Question: Trying to get json data. Originally created an ajax requests that works in a regular html page but not in my angular app so I decided to try the built in $http get function. I get no errors with this, however, my ajax data does not come in, though in console log it shows the GET worked.
My php displays an encoded json object array which shows up fine when i browse right to it.
My controller looks like:
'''
apDash.controller('fieldopmgrController', function($scope,$http){
$http.get('protected/getHeadObs.php')
.success(function( data, status, headers, config ) {
$scope.flights = data.flightid;
});
});
'''
My view looks like:
'''
<div class="small-5 columns">
<label>Flight ID
<select name="fliID" class="radius">
<option ng-repeat="flight in flights">{{flight.flightid}}</option>
</select>
</label>
</div>
'''
My json looks like:

Again, i get absolutely no errors in my console log but yet my view does not work. Been toying with AngularJS for a few months but this is my first time im using the $http service. Any help with getting it to show up/advice on what im doing wrong would be great. Thanks in advance.
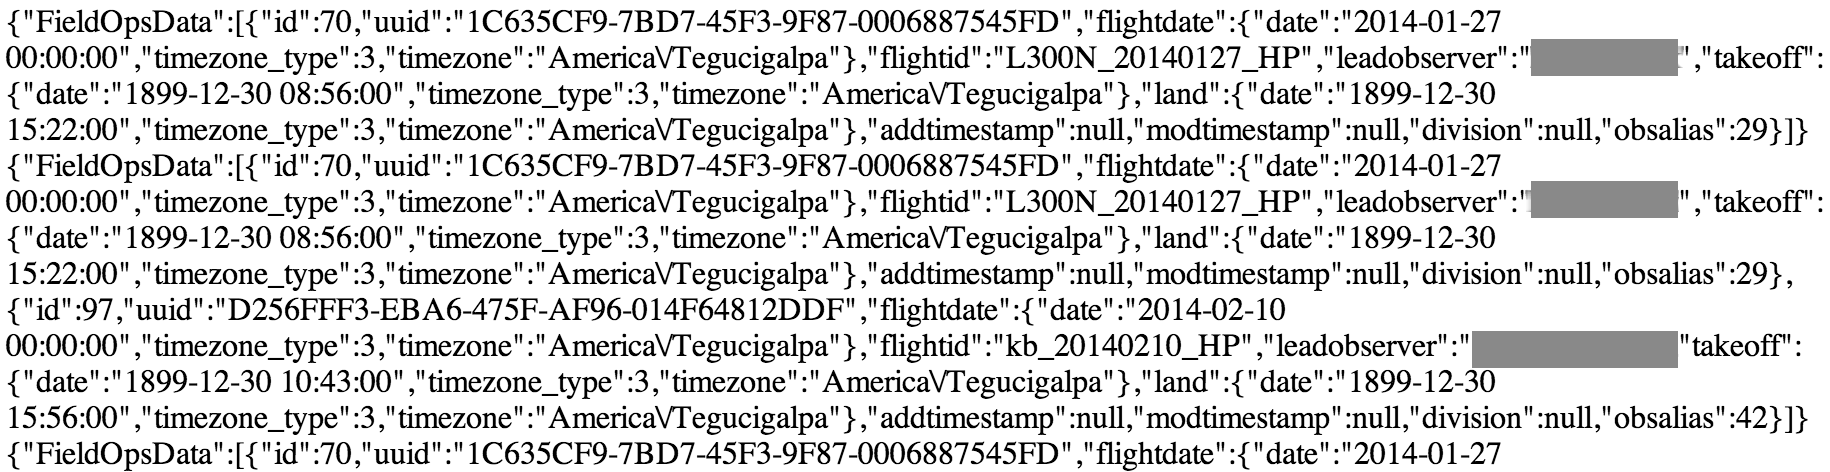
Answer: I was able to solve this problem by encoding my row's in json. As stated above in many of the comments, my json was not formatted correctly. In my service I went in and encoded each row individually and it worked like a charm.